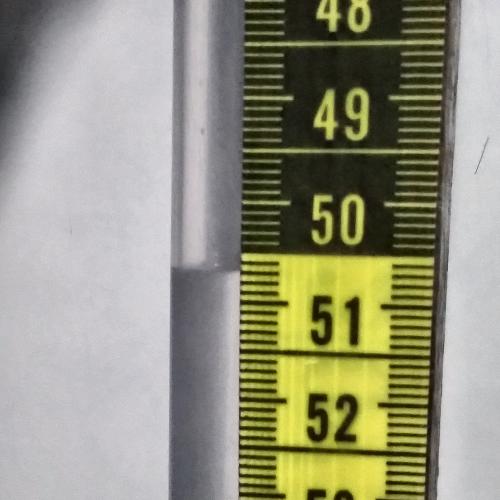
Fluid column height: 50.7 cm